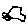
Label: car